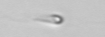
Label: flagellate_morphotype3